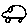
Label: car